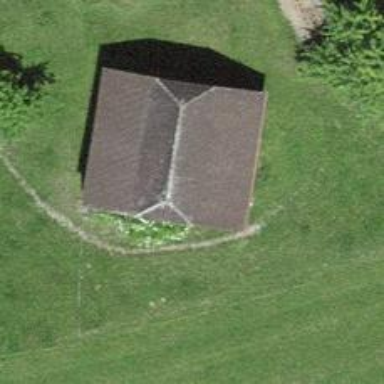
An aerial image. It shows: Rural barn.